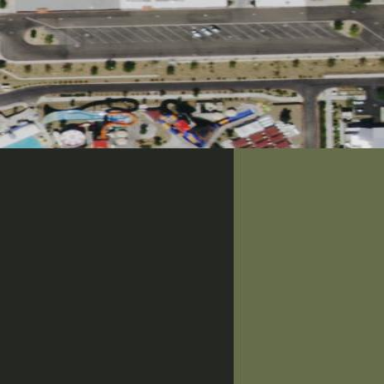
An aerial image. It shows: Water park.